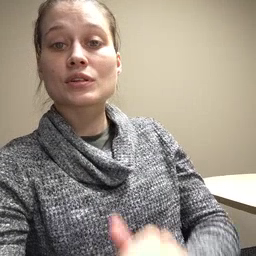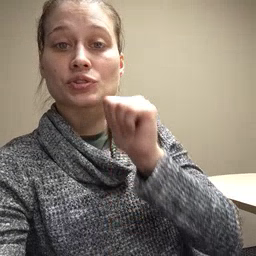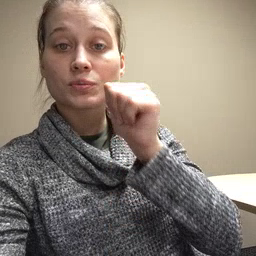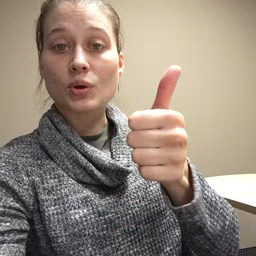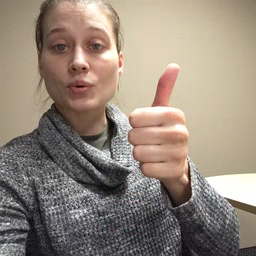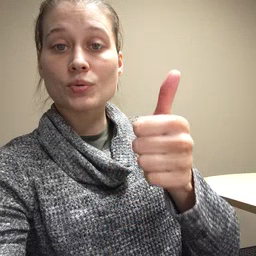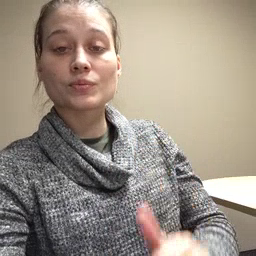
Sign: tomorrow